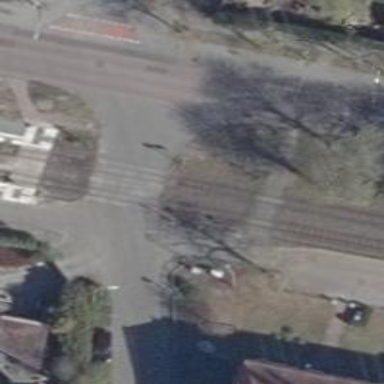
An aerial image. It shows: Railway level crossing.